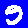
Digit: 9